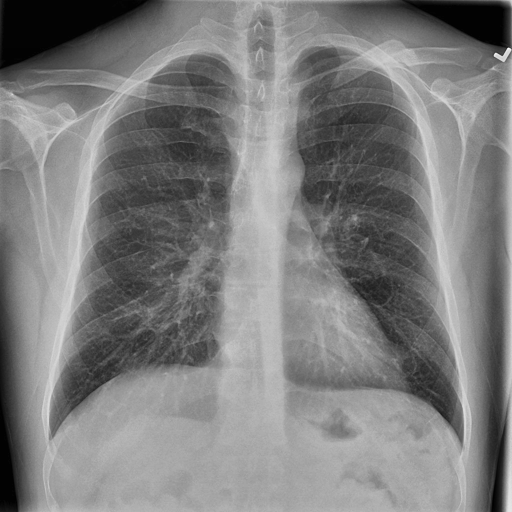
Finding: NORMAL